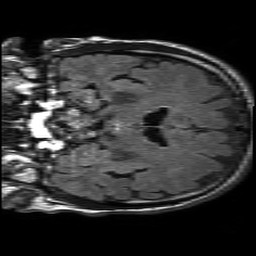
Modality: FLAIR
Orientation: coronal
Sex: male
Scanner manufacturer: philips
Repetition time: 11 s
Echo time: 0.125 s